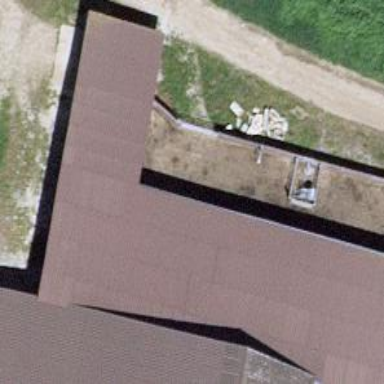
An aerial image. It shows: Farm auxiliary building.